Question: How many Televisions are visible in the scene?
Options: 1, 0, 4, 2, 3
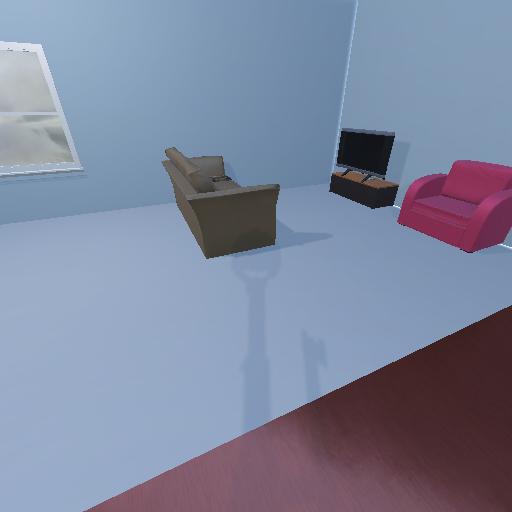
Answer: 1